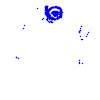
Particle: electron